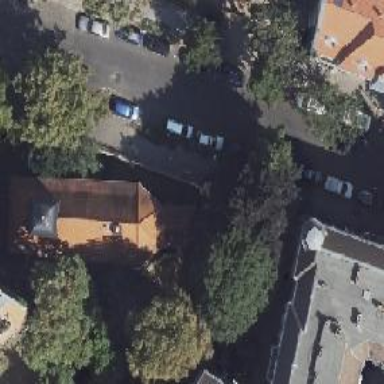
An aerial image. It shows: View of roof with edges.